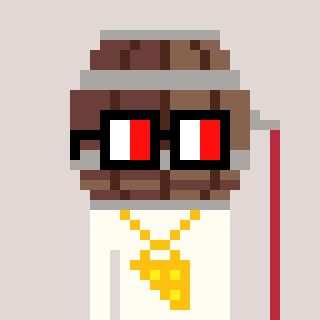
a pixel art character with square glasses with black frames and red eyes, a wine barrel-shaped head and a grayscale-colored body on a warm background